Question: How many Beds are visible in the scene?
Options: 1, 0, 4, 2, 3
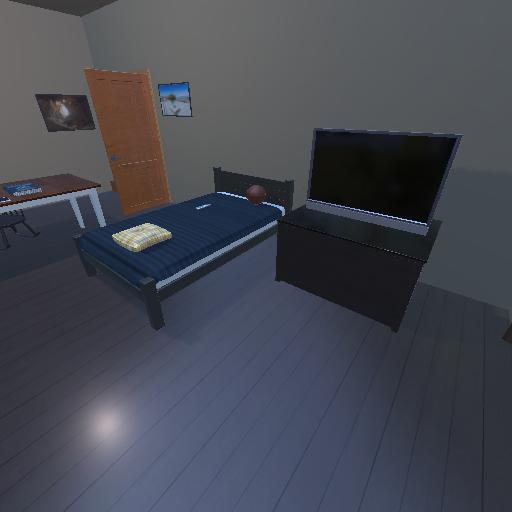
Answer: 1